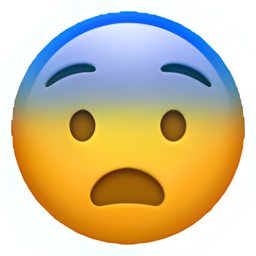
Name: fearful face
Emoji: 😨
Group: Smileys & Emotion
Sub-group: face-concerned